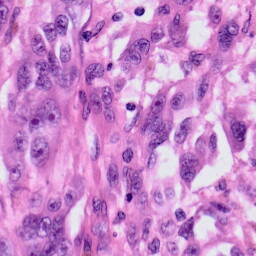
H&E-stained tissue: Skin